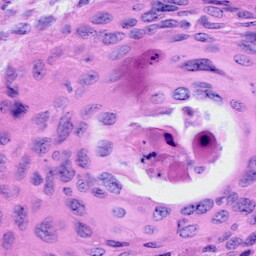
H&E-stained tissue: Cervix